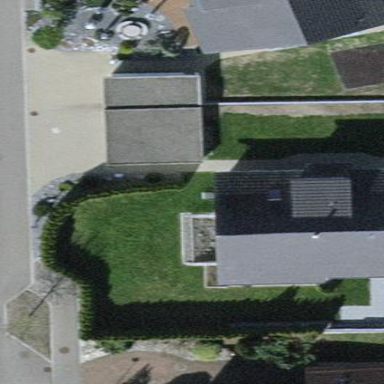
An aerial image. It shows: Detached building.